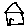
Label: house